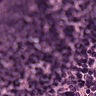
Metastatic tissue present: no